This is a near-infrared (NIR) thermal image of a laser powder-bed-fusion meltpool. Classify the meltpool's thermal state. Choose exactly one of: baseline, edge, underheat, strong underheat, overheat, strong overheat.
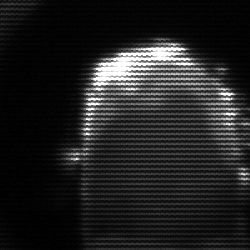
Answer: baseline